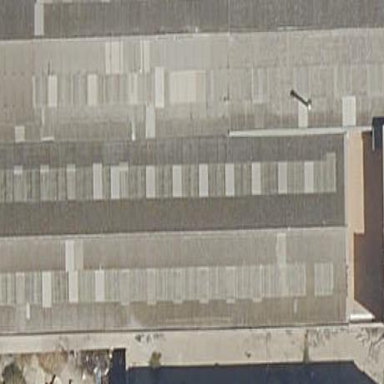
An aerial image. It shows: Industrial building.